Brain MRI, modality: hrT2
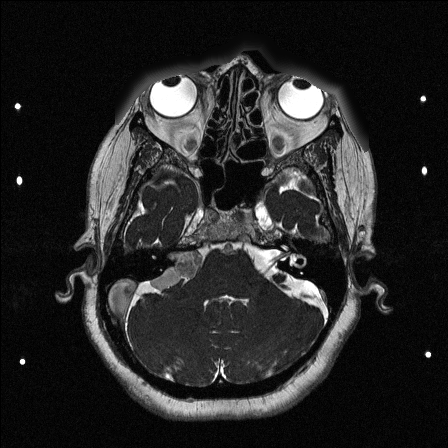